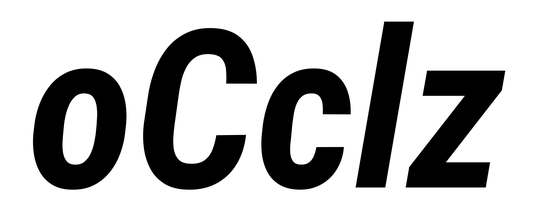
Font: Roboto-Italic_Condensed_Bold_Italic